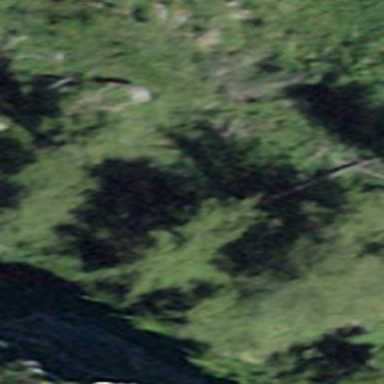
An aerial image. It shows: Forest area dominated by needle-leaved trees.